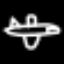
Label: airplane